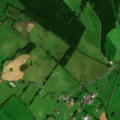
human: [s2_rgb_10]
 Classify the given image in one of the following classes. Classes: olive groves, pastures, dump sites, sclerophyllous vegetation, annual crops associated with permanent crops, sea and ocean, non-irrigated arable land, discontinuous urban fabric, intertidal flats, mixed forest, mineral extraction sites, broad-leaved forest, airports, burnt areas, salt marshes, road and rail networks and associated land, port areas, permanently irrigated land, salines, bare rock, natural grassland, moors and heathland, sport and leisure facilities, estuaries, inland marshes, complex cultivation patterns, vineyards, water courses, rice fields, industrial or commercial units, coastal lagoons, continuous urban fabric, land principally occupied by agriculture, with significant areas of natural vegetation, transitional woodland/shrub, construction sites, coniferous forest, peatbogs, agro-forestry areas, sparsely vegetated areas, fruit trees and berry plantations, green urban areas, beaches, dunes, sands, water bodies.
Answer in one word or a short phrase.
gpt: pastures, broad-leaved forest